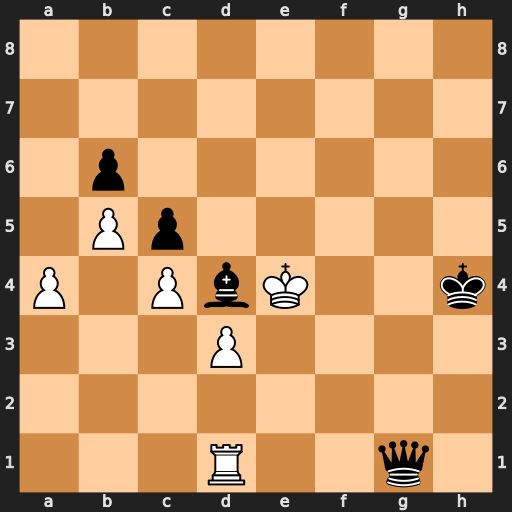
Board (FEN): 8/8/1p6/1Pp5/P1PbK2k/3P4/8/3R2q1
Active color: w
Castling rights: -
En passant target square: -
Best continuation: Rxg1 Bxg1 Kd5